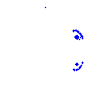
Particle: pion